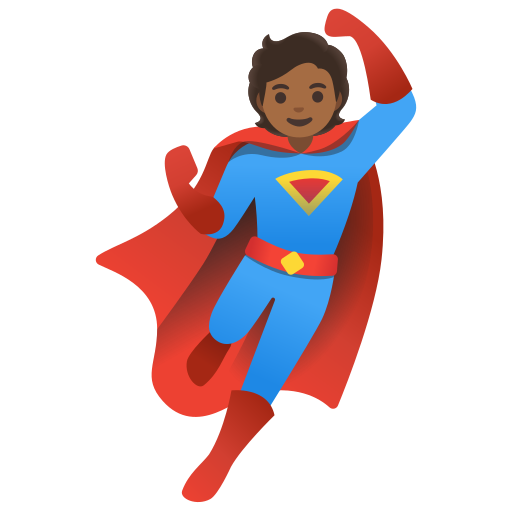
Emoji: 🦸🏾